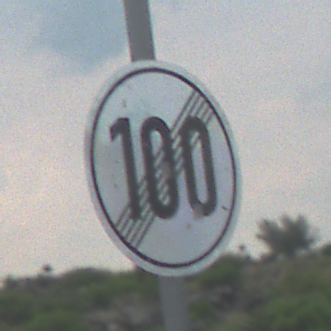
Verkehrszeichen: EndeGeschwindigkeit100
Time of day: MorningAfternoon
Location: Outdoor (Nature)
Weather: PartlyCloudy
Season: NotSpecified
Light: Natural